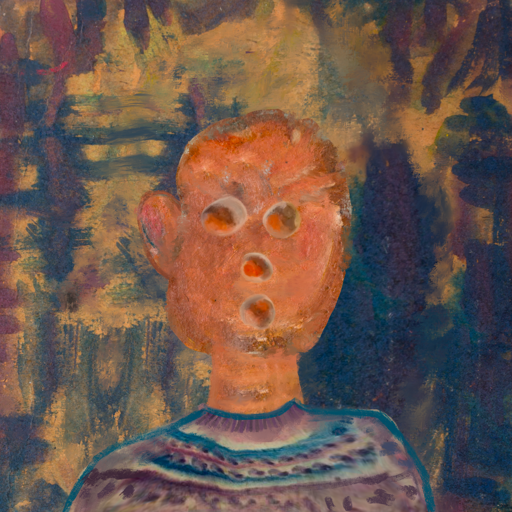
Background: InTheSun, Head And Neck Front: Boggyland, Face Front: Rupkatha, Bust: HillGirl, Hair Front: Blank, Head Accessory: Blank, Second Necklace: Blank, Necklace: Blank, Baby: Blank